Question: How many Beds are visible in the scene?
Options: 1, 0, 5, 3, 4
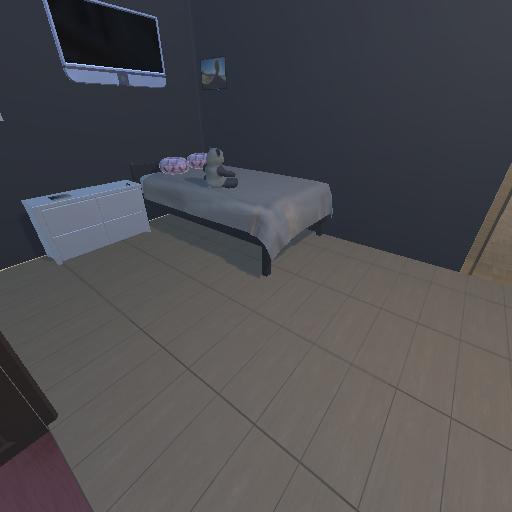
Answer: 1